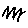
Label: zigzag